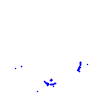
Particle: proton